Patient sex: F
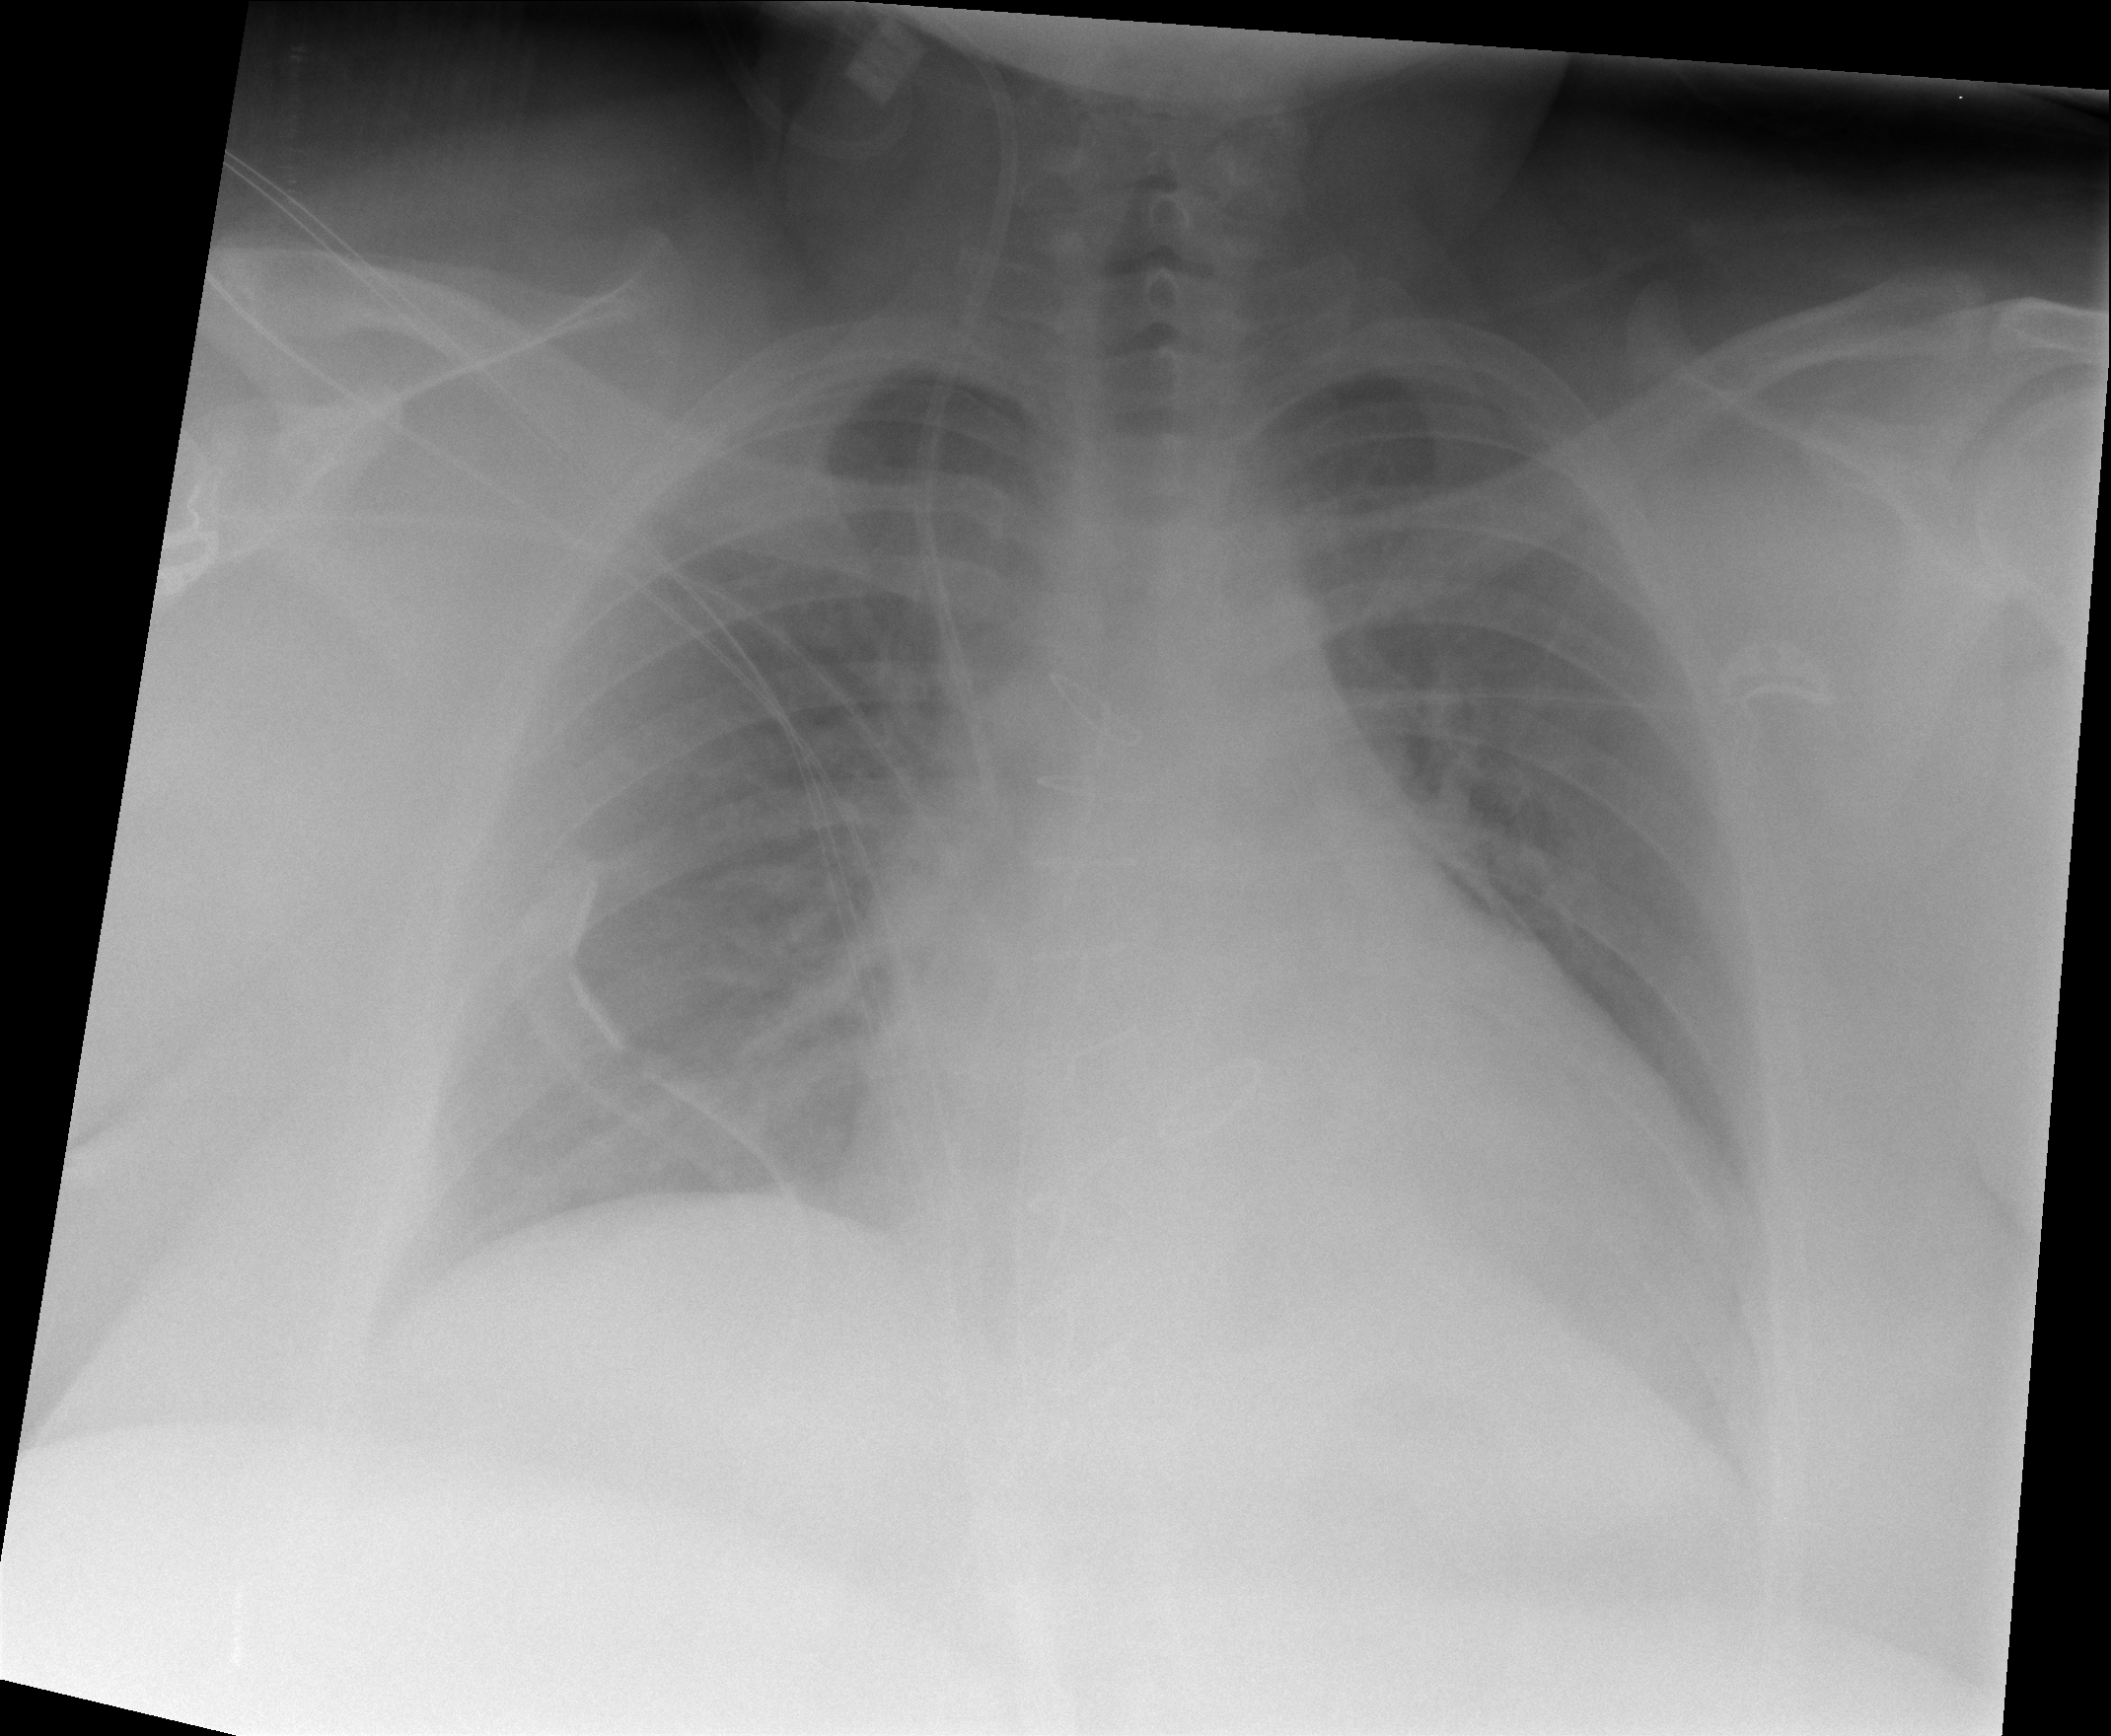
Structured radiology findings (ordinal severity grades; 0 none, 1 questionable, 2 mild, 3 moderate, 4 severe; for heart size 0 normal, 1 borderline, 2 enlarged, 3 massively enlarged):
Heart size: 2
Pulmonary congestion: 2
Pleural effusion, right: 2
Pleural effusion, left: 2
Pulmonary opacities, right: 0
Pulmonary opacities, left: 0
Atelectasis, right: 2
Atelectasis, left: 2